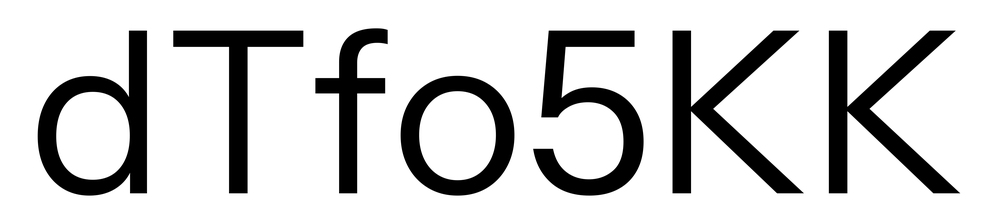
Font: InstrumentSans_Regular